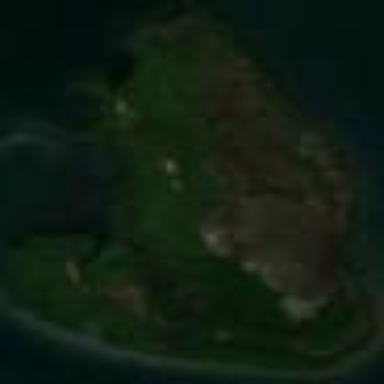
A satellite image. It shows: Island with natural coastline.